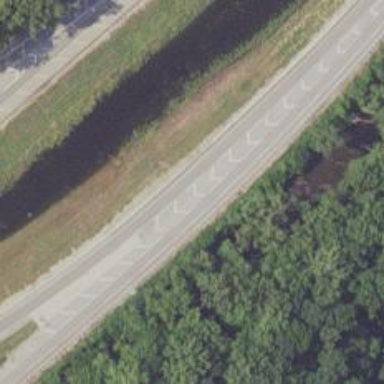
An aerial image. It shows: Road marking featuring gore chevron.